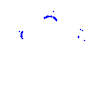
Particle: pion